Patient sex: F
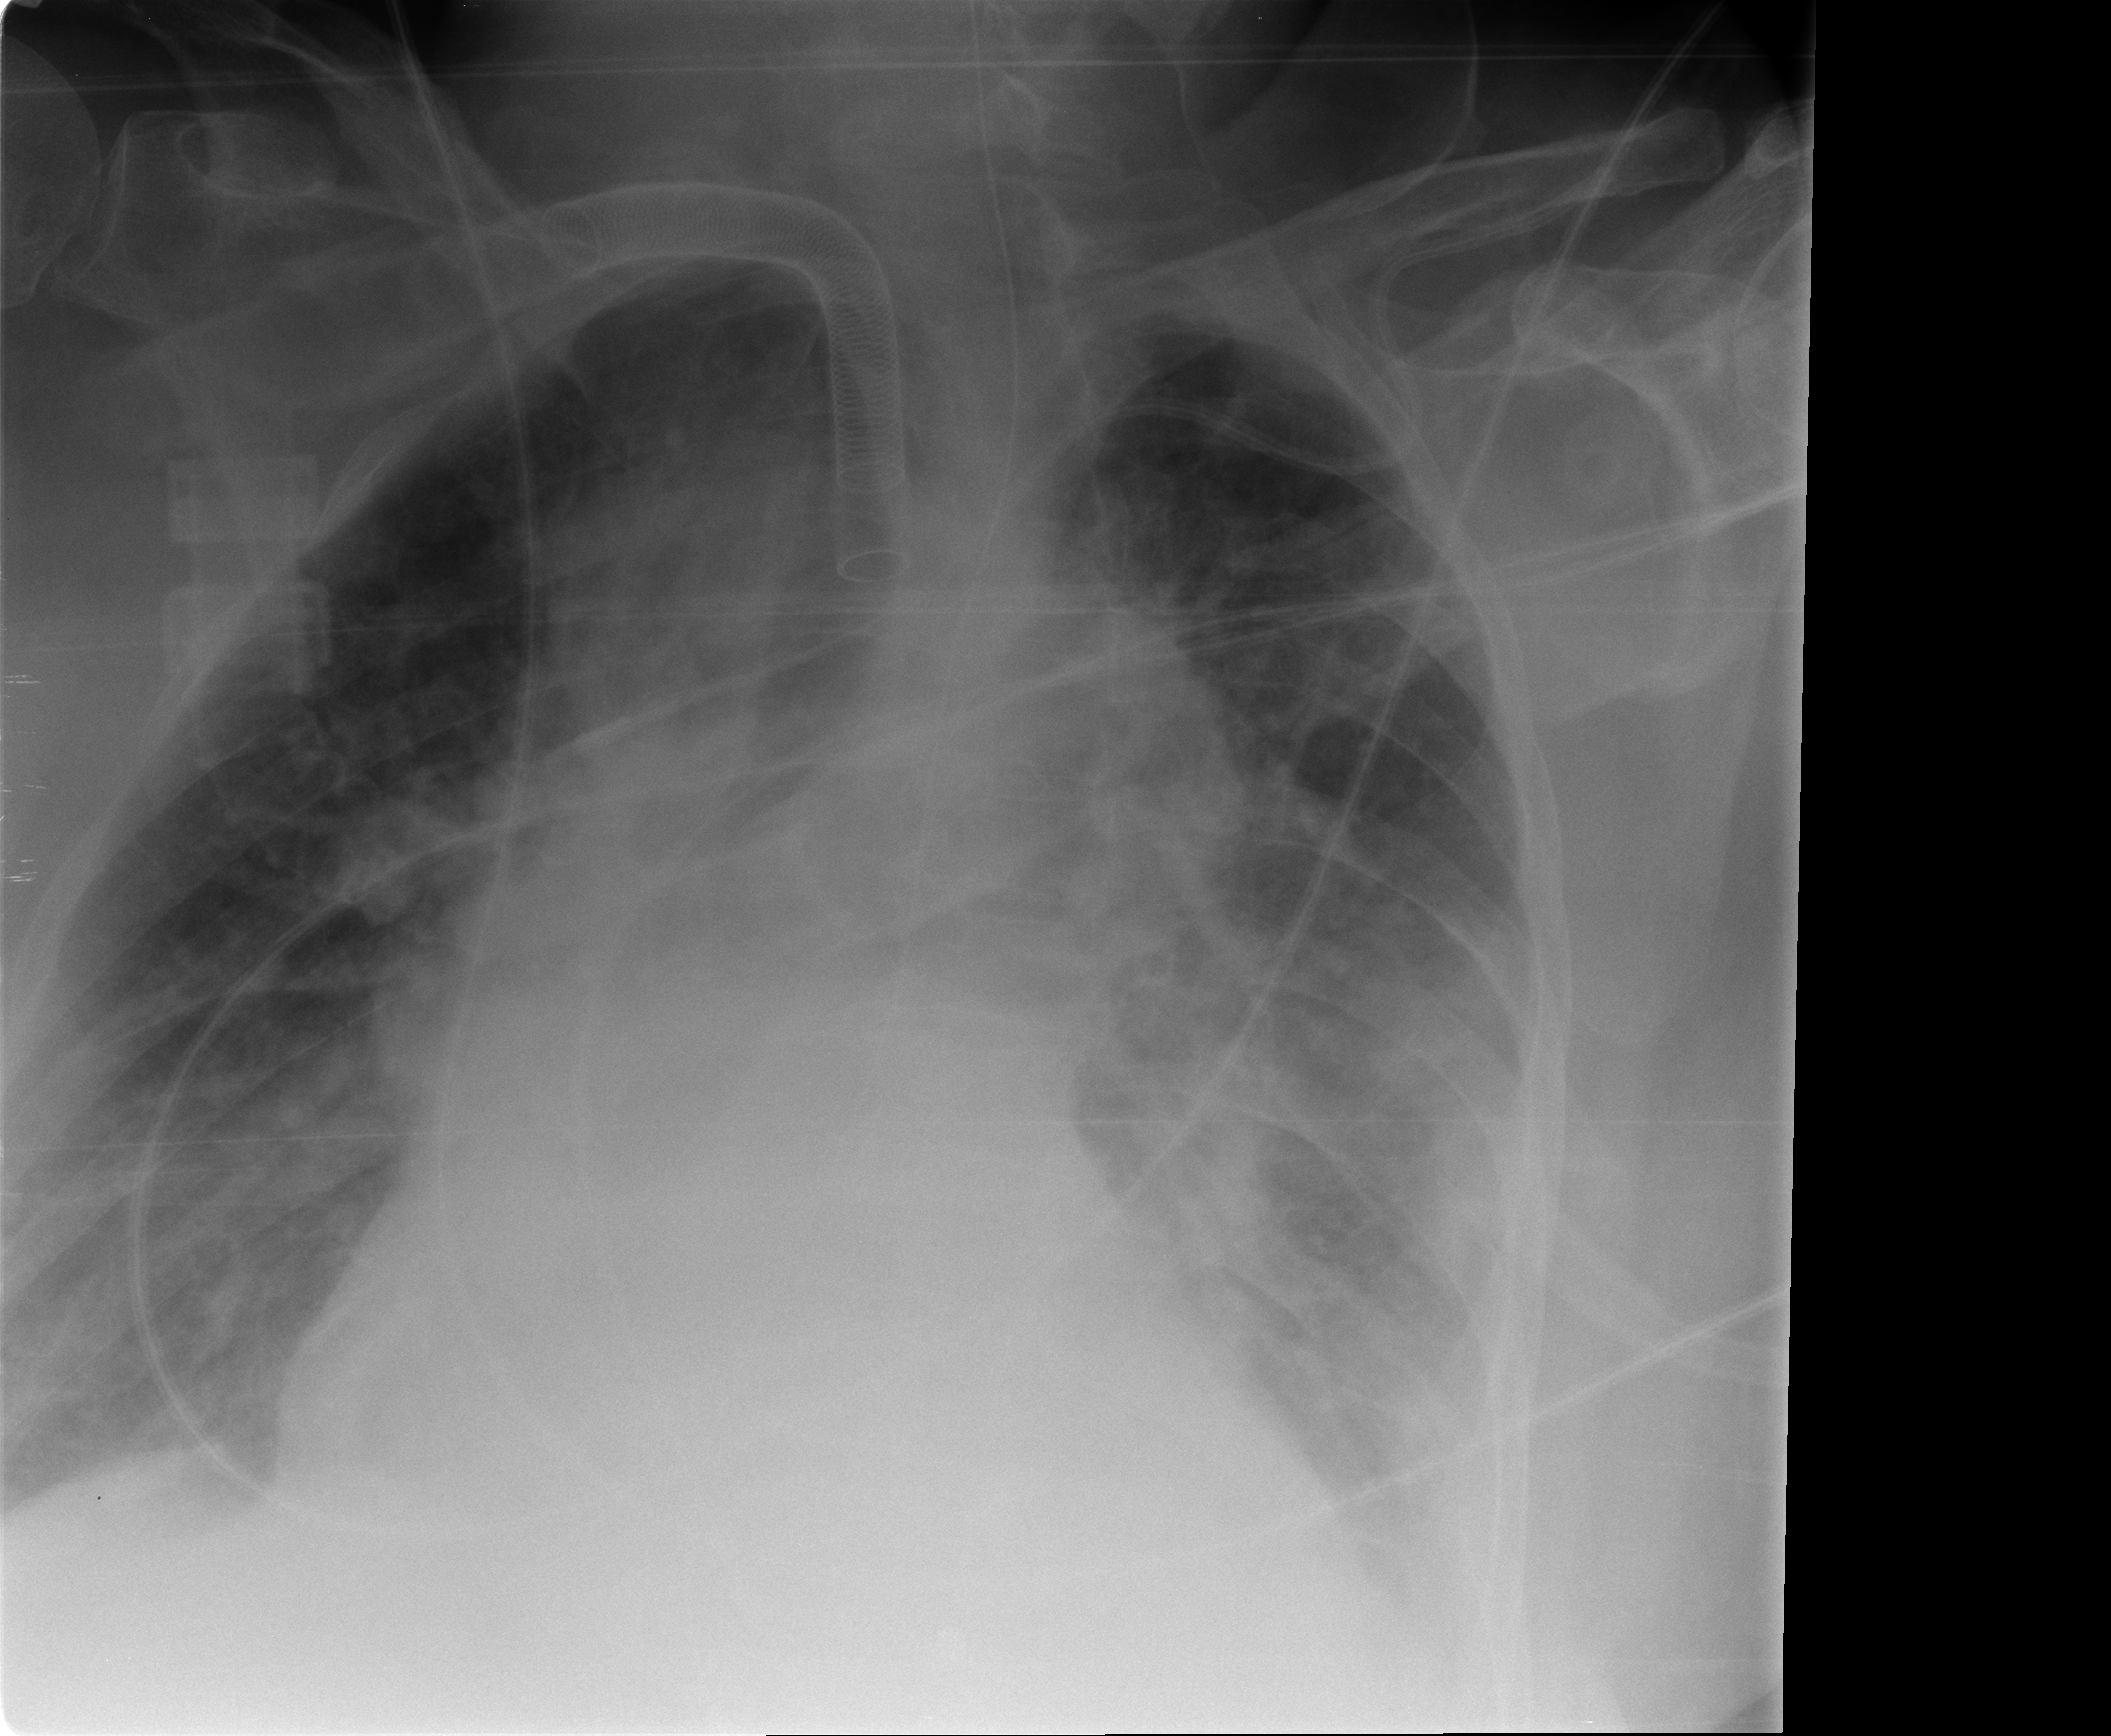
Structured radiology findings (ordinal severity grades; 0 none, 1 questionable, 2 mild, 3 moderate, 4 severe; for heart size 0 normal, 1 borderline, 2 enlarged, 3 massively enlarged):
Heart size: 2
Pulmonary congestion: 2
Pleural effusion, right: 2
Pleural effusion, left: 2
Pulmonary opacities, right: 2
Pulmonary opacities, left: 2
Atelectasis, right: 2
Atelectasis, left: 2